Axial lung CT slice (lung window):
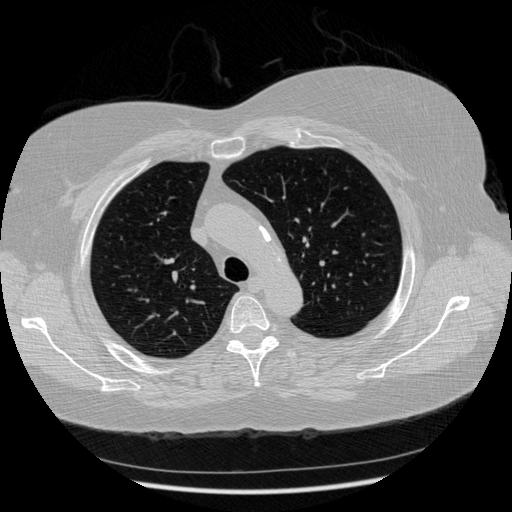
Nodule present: no